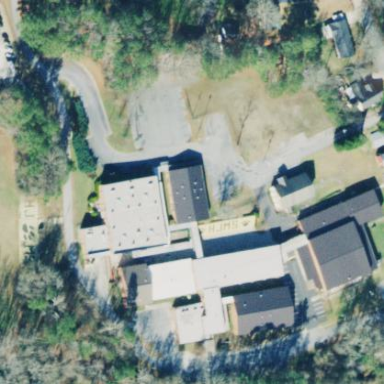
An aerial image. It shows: School.